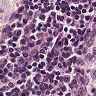
Metastatic tissue present: no